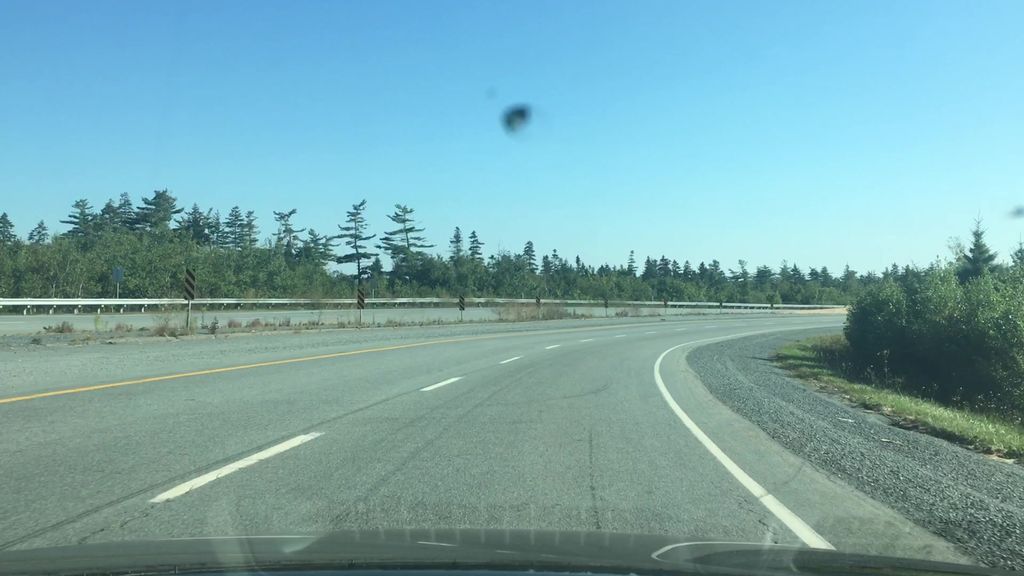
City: halifax